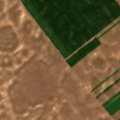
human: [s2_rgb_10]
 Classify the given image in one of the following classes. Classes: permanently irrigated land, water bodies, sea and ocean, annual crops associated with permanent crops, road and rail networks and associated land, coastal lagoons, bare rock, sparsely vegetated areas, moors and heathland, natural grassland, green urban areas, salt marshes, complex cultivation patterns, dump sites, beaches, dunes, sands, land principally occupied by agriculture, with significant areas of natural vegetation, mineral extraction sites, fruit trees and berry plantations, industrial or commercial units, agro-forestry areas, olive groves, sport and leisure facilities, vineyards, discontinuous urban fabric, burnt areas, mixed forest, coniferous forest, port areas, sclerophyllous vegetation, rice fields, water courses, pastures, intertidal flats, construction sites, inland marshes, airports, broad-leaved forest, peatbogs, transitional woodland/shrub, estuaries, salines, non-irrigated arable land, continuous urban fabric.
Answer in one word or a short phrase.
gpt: non-irrigated arable land